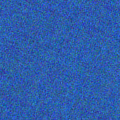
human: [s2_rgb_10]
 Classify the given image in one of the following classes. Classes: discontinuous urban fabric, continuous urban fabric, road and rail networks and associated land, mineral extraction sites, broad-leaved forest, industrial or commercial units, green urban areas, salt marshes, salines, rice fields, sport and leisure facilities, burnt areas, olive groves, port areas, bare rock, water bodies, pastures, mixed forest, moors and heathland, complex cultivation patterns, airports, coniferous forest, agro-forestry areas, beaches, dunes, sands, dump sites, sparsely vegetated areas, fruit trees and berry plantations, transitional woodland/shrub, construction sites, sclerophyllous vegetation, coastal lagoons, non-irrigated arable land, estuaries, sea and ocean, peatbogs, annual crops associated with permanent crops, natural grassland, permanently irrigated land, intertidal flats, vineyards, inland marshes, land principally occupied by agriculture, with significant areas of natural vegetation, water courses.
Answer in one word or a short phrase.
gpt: sea and ocean